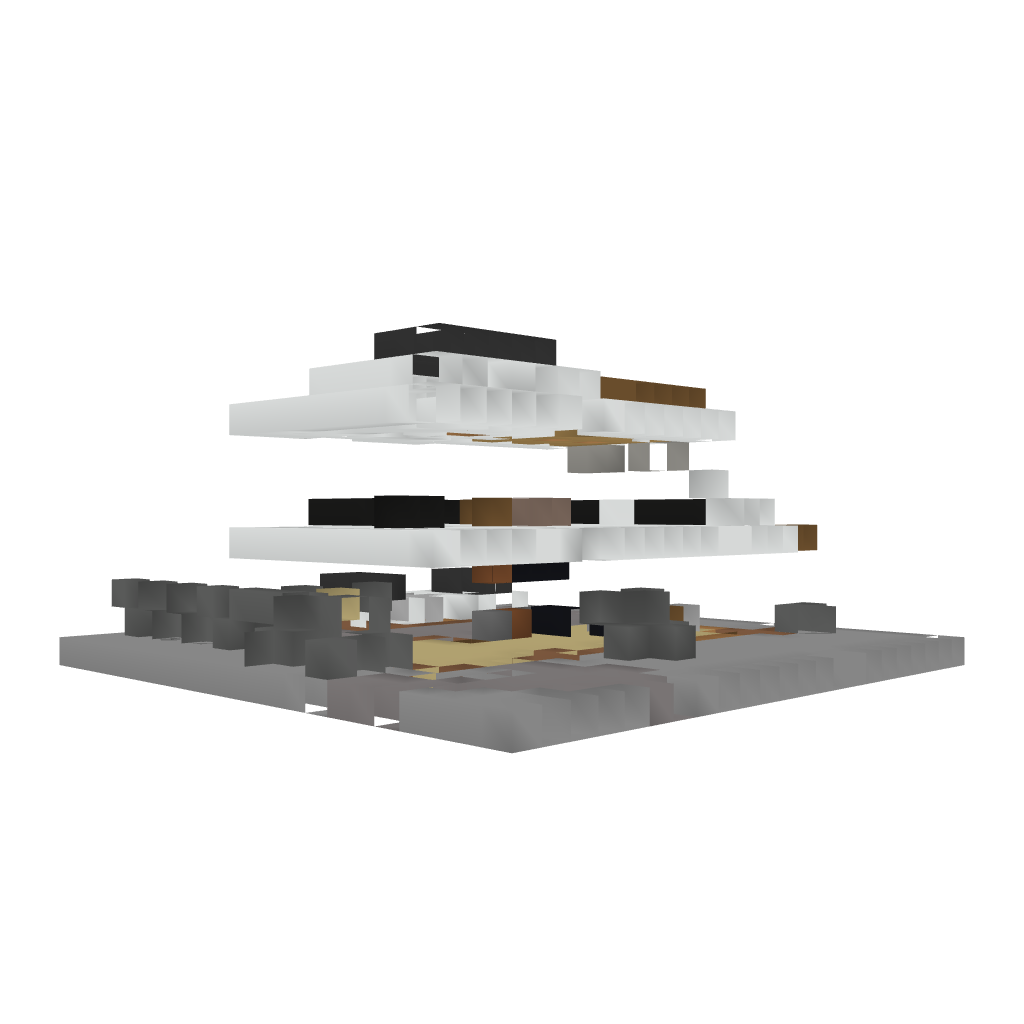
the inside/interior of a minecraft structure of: Modern Style House #2 | 1.6.4